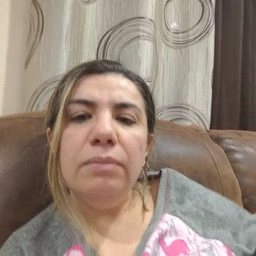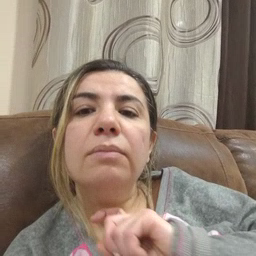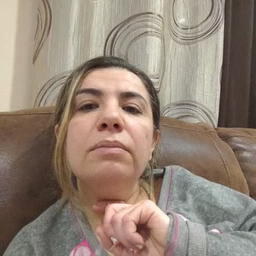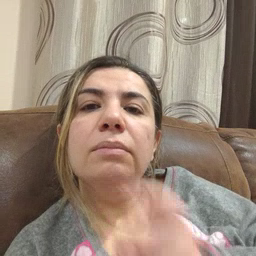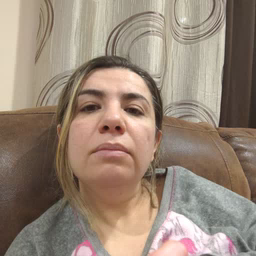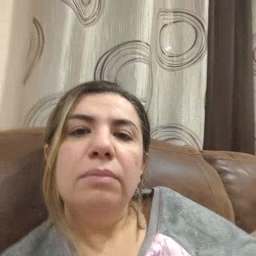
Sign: garbage